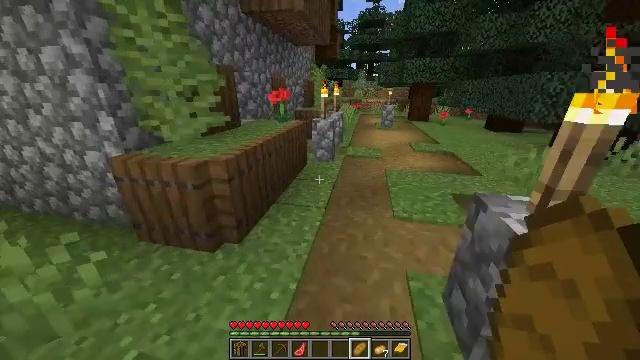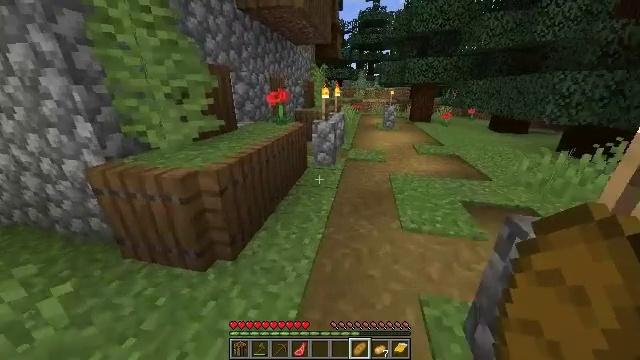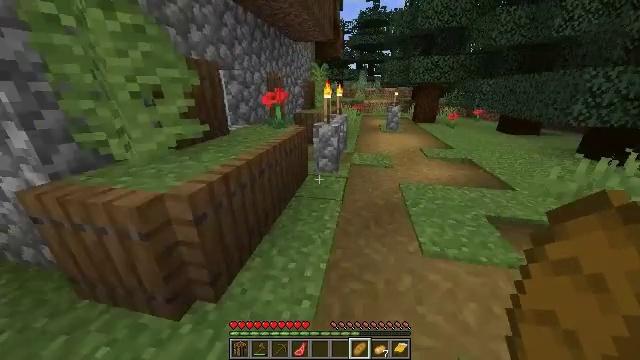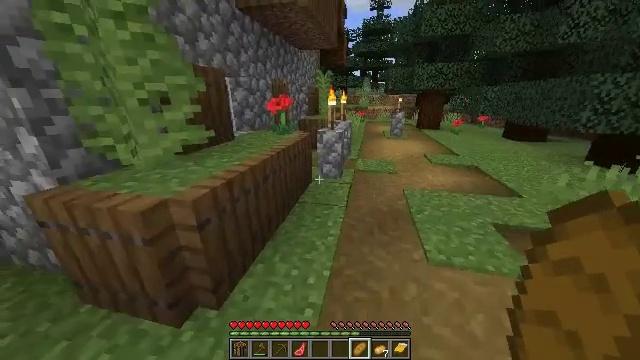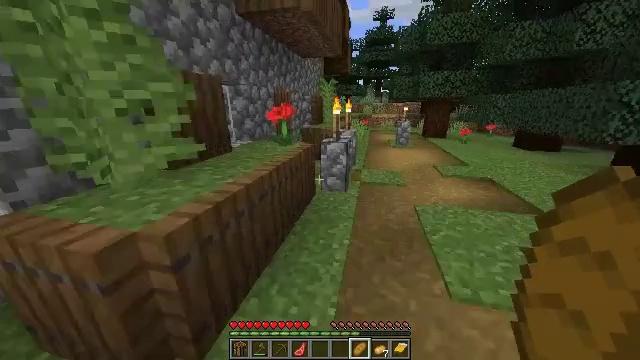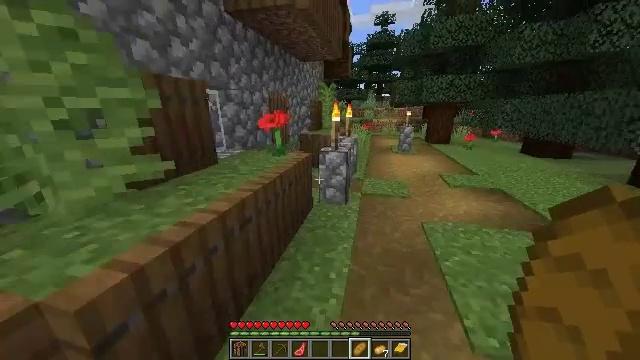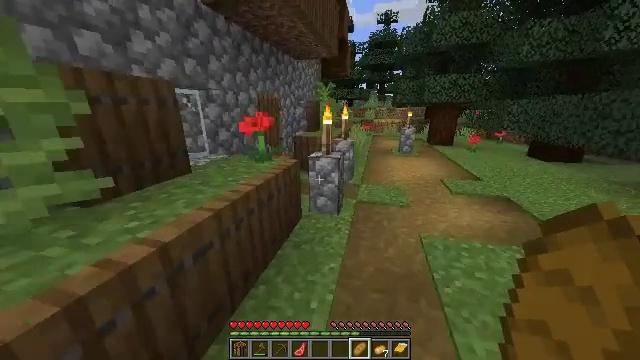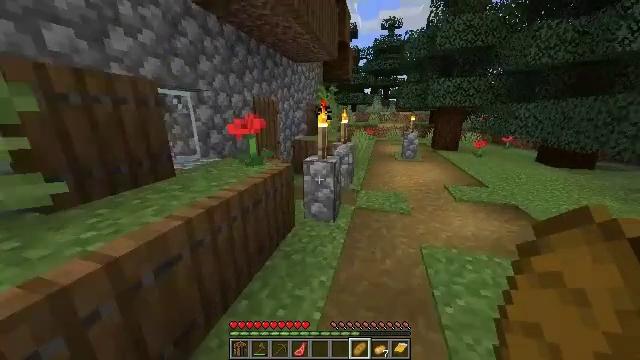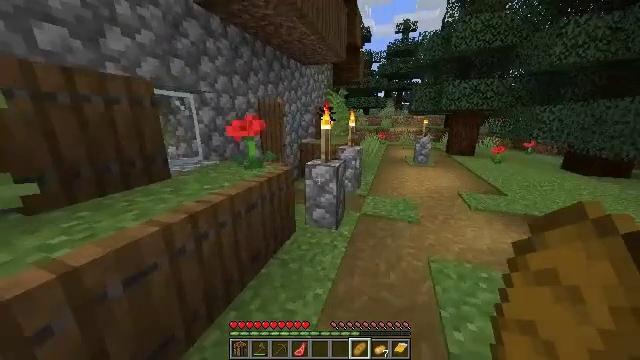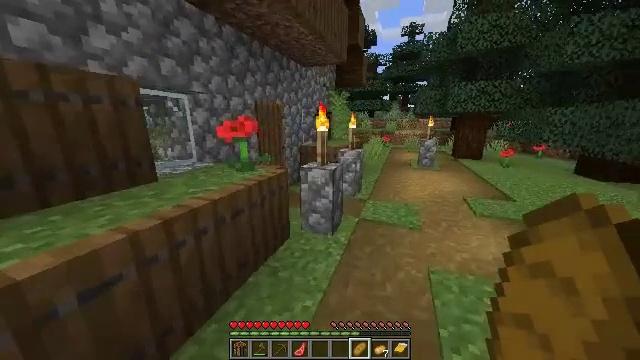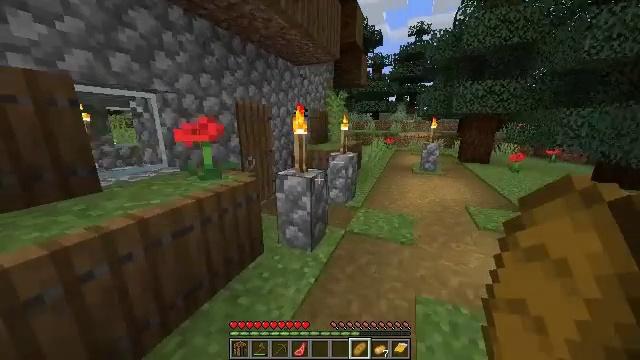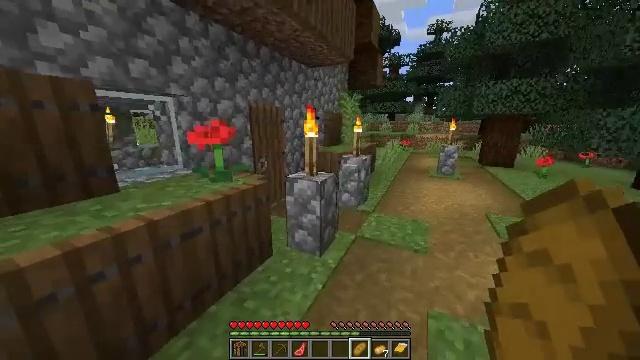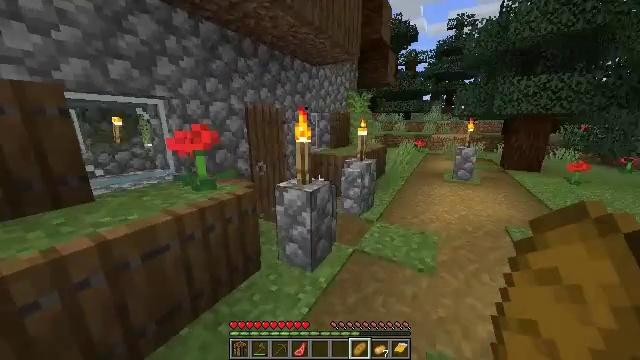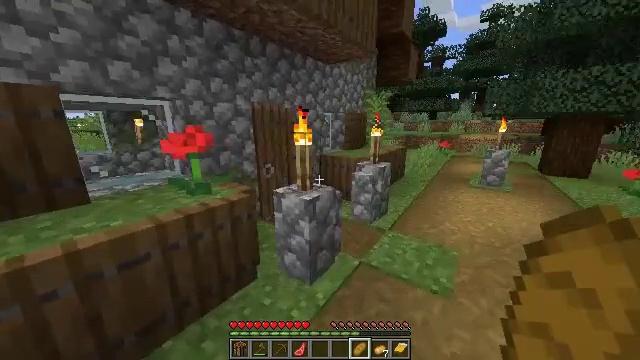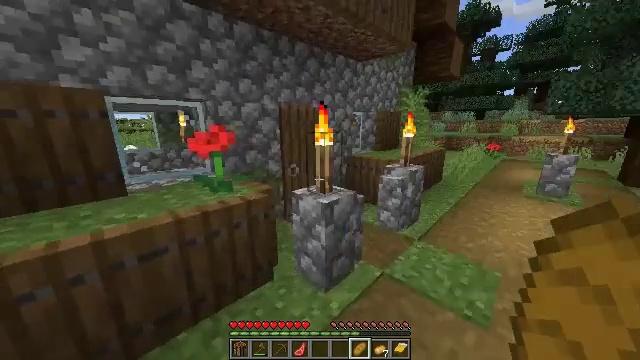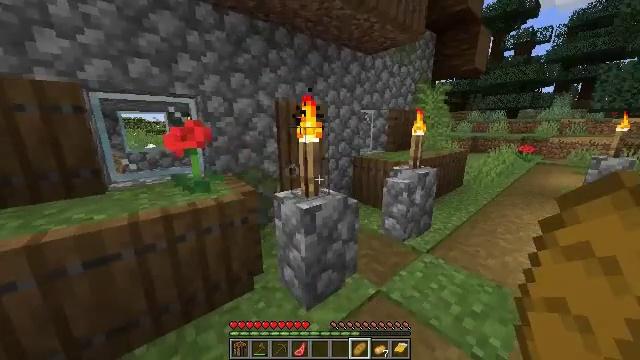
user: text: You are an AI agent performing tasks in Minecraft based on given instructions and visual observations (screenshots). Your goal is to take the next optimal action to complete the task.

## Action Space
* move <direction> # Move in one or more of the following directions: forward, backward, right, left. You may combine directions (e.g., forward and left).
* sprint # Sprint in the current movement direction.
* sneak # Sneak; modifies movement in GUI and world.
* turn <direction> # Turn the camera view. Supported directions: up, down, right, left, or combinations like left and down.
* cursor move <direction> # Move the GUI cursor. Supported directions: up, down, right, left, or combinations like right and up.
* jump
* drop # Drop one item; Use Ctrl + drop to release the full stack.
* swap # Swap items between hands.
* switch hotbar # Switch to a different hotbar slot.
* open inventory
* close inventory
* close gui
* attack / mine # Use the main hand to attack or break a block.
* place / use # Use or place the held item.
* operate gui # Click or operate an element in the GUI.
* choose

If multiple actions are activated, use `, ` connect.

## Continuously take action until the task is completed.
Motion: motion action
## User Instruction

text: Destroy the bookshelf.
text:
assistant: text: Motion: move forward
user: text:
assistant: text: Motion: move forward
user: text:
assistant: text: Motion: move forward, turn left and up
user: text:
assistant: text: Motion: move forward, turn up
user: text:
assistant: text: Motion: move forward and move right, turn up
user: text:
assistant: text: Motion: move forward and move right
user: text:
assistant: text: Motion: move forward and move right, turn left and up
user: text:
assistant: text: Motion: move forward and move right, turn left
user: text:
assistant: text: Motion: move forward and move right, turn left
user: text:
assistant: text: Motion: move forward and move right, turn left
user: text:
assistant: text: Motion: move forward and move right, turn left
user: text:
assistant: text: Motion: move forward and move right, turn left
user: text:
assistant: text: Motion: move forward and move right, turn left
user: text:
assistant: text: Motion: move forward and move right, turn left
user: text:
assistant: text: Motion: move forward and move right, turn left
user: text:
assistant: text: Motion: move forward and move right, turn left
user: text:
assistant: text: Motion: move forward and move right
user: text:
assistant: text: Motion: move forward and move right, turn left
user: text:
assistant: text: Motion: move forward and move right, turn left
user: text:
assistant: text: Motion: move forward and move right, turn left
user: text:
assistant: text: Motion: move forward, turn left and up
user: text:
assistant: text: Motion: move forward, turn left and up
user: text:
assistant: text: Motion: move forward, turn left, use / place
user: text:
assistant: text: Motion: move forward, use / place
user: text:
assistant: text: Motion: move forward, use / place
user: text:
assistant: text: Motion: move forward, use / place
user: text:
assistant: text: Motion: move forward
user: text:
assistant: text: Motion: move forward
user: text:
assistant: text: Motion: move forward
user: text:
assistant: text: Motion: move forward